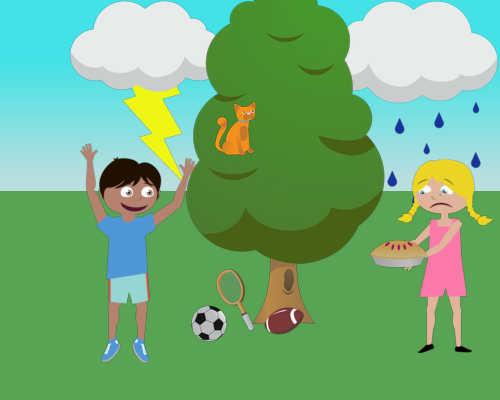
a dense tree is in the center. A cat is on the left side of the tree. There is a large rain cloud on the right and a thundercloud on the left. A big boy stands below the thundercloud, looking forward with arms raised and a smile. A sad girl is under the rain cloud, holding a bay in her hands. A soccer ball is on the pine under the hole, with a bat touching the left side of the pine.